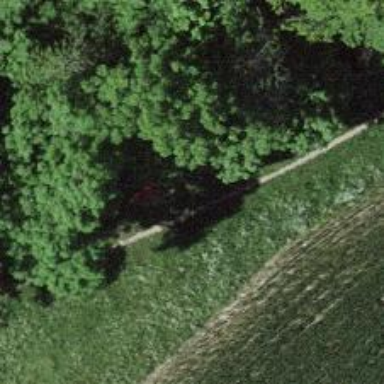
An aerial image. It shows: Red bench.